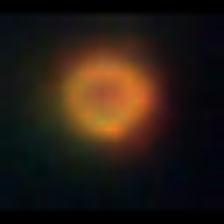
Taxon: NanoPlankton
Group: Other